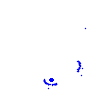
Particle: kaon